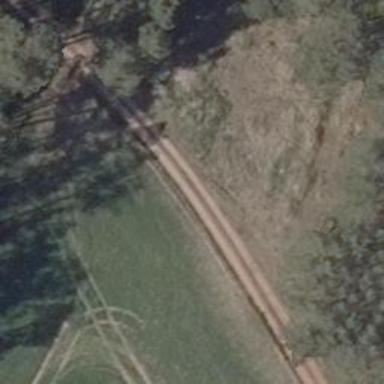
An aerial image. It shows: Track road with concrete plates surface of grade 2 quality.